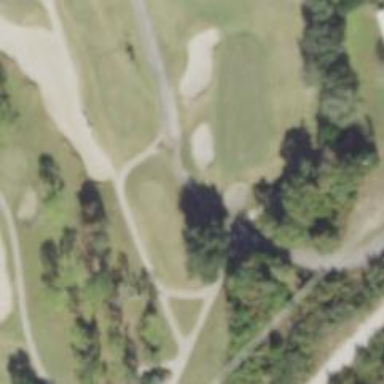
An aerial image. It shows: Grassy area designated as golf tee.